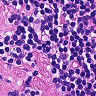
Metastatic tissue present: no